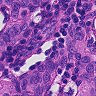
Metastatic tissue present: yes